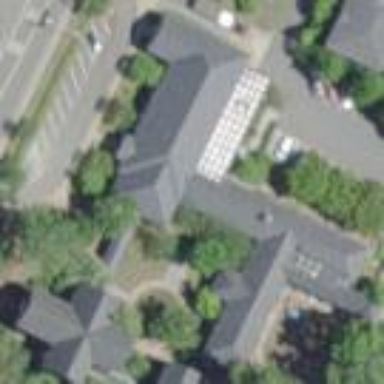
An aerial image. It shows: Building serving as place of worship.